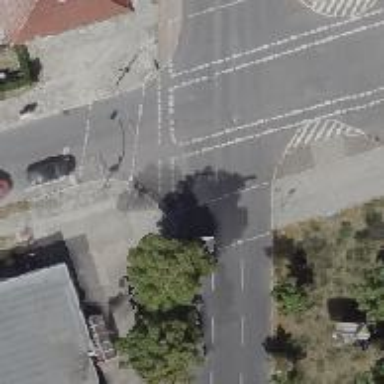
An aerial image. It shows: Road crossing with traffic signals.